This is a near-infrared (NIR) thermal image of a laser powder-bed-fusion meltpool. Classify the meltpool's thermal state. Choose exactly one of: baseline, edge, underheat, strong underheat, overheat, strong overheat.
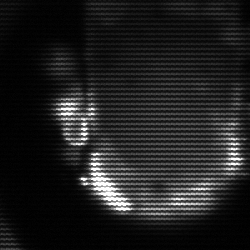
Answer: baseline